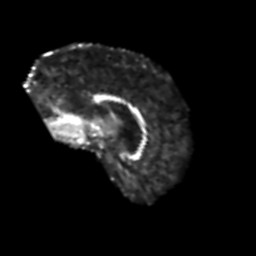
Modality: FA
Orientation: sagittal
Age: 50
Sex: male
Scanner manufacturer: siemens
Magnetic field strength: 3 T
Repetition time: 6.1 s
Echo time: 0.101 s